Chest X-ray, PA view. Patient: 46 years old, sex M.
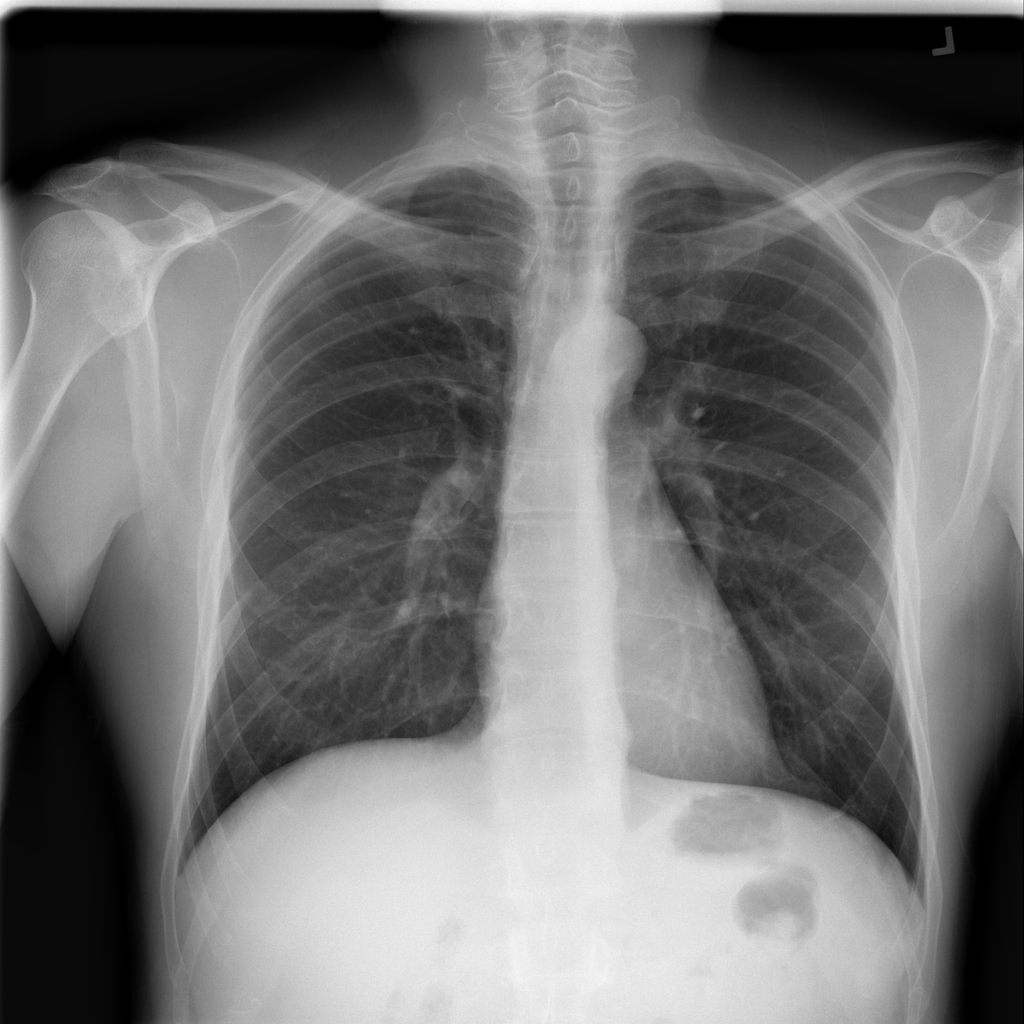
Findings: No Finding